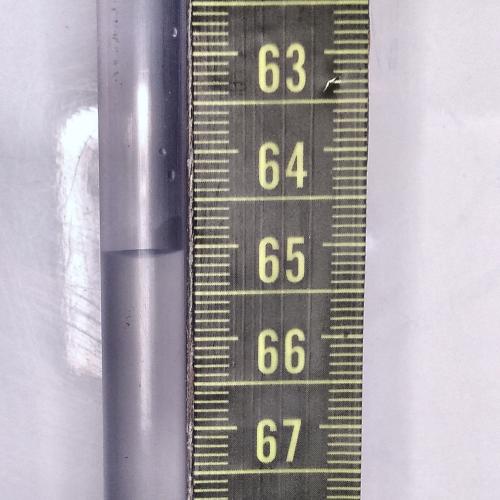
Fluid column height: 65.0 cm